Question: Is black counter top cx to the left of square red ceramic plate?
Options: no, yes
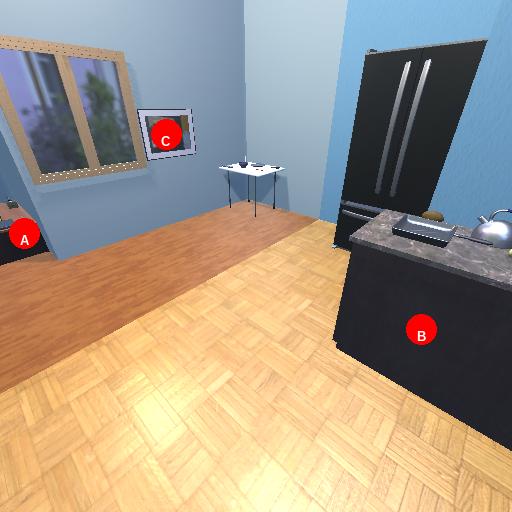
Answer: no